Question: In my code,am having EdiText and its code is:
'''
<EditText
android:layout_height="150dp"
android:id="@+id/profiledescription"
android:imeOptions="actionDone|flagNoExtractUi"
android:textSize="16sp"
android:paddingLeft="20dp"
android:layout_width="fill_parent"
android:enabled="false"
android:layout_marginRight="20dp"></EditText>
'''
But the problem is cursor is starting from middle rather than usual first position:

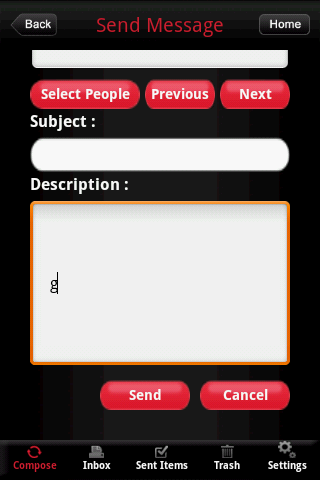
Answer: You'll probably need to set 'android:gravity="top"' for the corresponding XML-element in the layout.